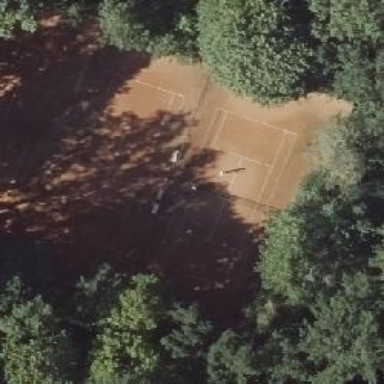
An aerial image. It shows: Clay tennis court pitch.